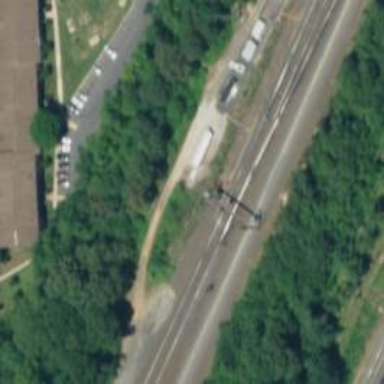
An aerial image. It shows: Railroad crossover.